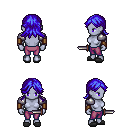
a pixel art fantasy rpg character, female body template, dark elf, purple skin, steel arm armor, magenta pants, blue loose hair, leather bracers, gray slippers, dagger, four views (front, back, left, right), 2x2 character sprite sheet, small pixel art, hard edges, no anti-aliasing